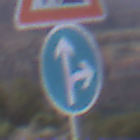
Verkehrszeichen: VorgeschriebeneFahrtrichtungGeradeausOderRechts
Zusatzzeichen oben: Arbeitsstelle
Umgebung: Outdoor, Nature
Tageszeit: Dusk
Wetter: Clear
Licht: Natural
Jahreszeit: NotSpecified
Kontrast: LowContrast